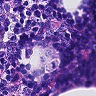
Metastatic tissue present: no